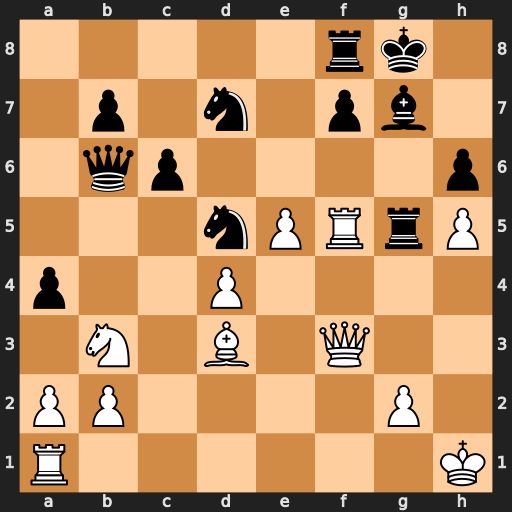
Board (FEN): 5rk1/1p1n1pb1/1qp4p/3nPRrP/p2P4/1N1B1Q2/PP4P1/R6K
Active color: w
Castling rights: -
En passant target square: -
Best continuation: Rxg5 hxg5 Qf5